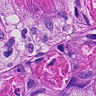
Metastatic tissue present: yes